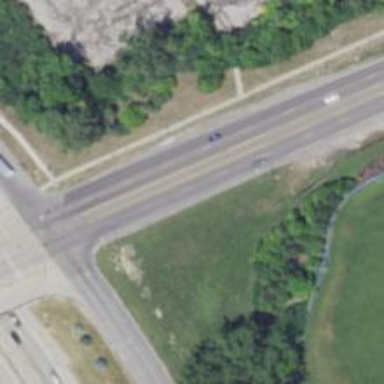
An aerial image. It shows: Secondary road with asphalt surface.